Question: I am having a little bit of trouble making the table look like I intend to.
These are a few questions, but since they all refer to the picture below and the details I provide I thought they should all be in a single post.
Here is what I achieved so far:

The header row contains one element of type Button.
'''
TableRow.LayoutParams params = new TableRow.LayoutParams(TableRow.LayoutParams.MATCH_PARENT, TableRow.LayoutParams.WRAP_CONTENT);
Button bt = new Button(getContext());
bt.setText("Column1");
mHeader.addView(bt, params);
mHeader.setLayoutParams(new TableRow.LayoutParams(TableRow.LayoutParams.WRAP_CONTENT, TableRow.LayoutParams.WRAP_CONTENT));
addView(mHeader);
'''
The rest of the table is poulated like this:
(Messagerow extends TableRow and has a TextView member)
'''
for(int i = 0; i < 100; i++) {
MessageRow mr = new MessageRow(getContext());
// stuff to set the TexView text and color
mr.setLayoutParams(new TableRow.LayoutParams(TableRow.LayoutParams.WRAP_CONTENT, TableRow.LayoutParams.WRAP_CONTENT));
this.addView(mr);
}
'''
If the table is empty, no text rows just header, then the button matches the row width. As soon as I add a row of text, the column width is adapted but the button width is not.
I tried to override the onDraw() function on MessageRow, but it never gets called, not even once.
Don't get me wrong. I am not asking that you do my work for me. These are issues I tried to solve by myself and googled them and read similar posts, but did not find an answer.
This is how I create the table:
'''
TableLayout mTable = new TableLayout(this);
HorizontalScrollView hview = (HorizontalScrollView) findViewById(R.id.hscroll);
populate(mTable);
mTable.setLayoutParams(new TableLayout.LayoutParams( TableLayout.LayoutParams.MATCH_PARENT, TableLayout.LayoutParams.WRAP_CONTENT));
mTable.setBackgroundColor(Color.WHITE);
hview.addView(mTable);
'''
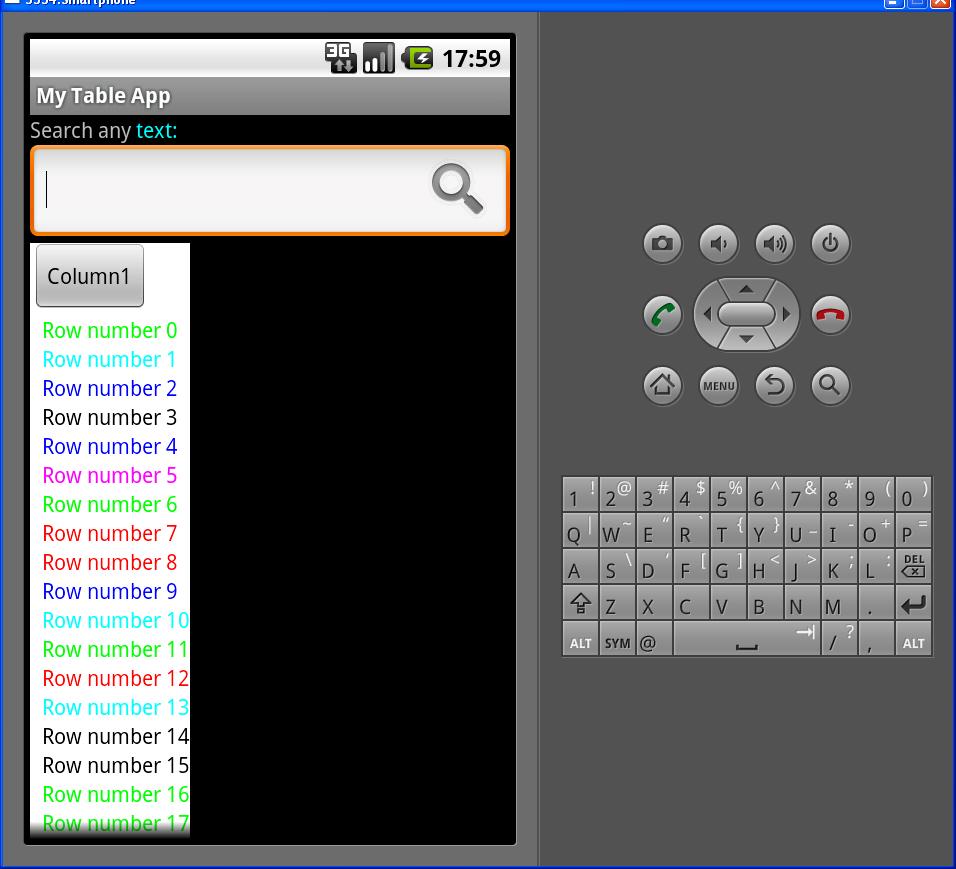
Answer: >
1. How can I make the header row height be more like the rows?
Using the default 'Button' there isn't much to do. The 'Button' uses a nine-patch image that has some space between the button's text and the borders that you see. You could use a smaller font but that you'll probably look ugly. Another thing to try is using your own background for the Button and get rid of the default extra space(of the default nine-patch image) so the final height is near the height of the text from the 'TextView's. Or try to enforce a standard height for all rows using a fixed value.
>
1. How can I make the button occupy the full width of the row?
I think that you have more then one 'TextView' in 'MessageRow' so when you add the 'Button' it moves to the first column(corresponding to the first 'TextView'). If this is the case, make your 'Button' across the number of columns representing the number of 'TextViews' in 'MessageRow':
'''
TableRow.LayoutParams params = new TableRow.LayoutParams(TableRow.LayoutParams.MATCH_PARENT, TableRow.LayoutParams.WRAP_CONTENT);
params.span = 3; // if you have 3 'TextView' in the MessageRow
Button bt = new Button(getContext());
bt.setText("Column1");
mHeader.addView(bt, params);
'''
If this is not the case add more details.
>
1. How can I make the row fill the screen width? (MATCH_PARENT does not do it)
As I said on one of your previous questions, I don't know why that happens(but I gave you some solutions there to overcome this issue). Also:
1. mHeader and the other MessageRow are children of a Tablelayout and the correct LayoutParams to use on them is the LayoutParams of the parent: TableLayout.LayoutParams and not TableRow.LayoutParams.
2. You add some TextView in the MessageRow(from what I seen in your previous questions), add those child views with TableRow.LayoutParams to MessageRow.
3. You use only WRAP_CONTENT for your LayoutParams everywhere in your code, you might want to set the width(the first parameter in the constructor) to FILL_PARENT/MATCH_PARENT
>
1. How can I draw a thin line between the table rows?
You could use a simple 'View' that will act as a separator:
'''
for(int i = 0; i < 100; i++) {
MessageRow mr = new MessageRow(getContext());
// stuff to set the TexView text and color
mr.setLayoutParams(new TableLayout.LayoutParams(TableLayout.LayoutParams.FILL_PARENT, TableLayout.LayoutParams.WRAP_CONTENT));
this.addView(mr);
View separator = new View(getContext());
separator.setLayoutParams(new TableLayout.LayoutParams(TableLayout.LayoutParams.FILL_PARENT, 3)));
separator.setBackgroundColor(Color.RED);
this.addView(separator);
}
'''
Because you have 100 rows you could try to set a drawable with a separator line as the background for the'TableRow'('header' and 'MessageRow') instead of the above method that adds another 100 Views to the layout.
You have a lot of views to add to a single activity layout, you are talking about 100 rows, and if your 'MessageRow' is more complex than a simple 'TextView'(and I think it is) you could get in some performances problems. I suggest you take a look at the wonderful 'ListView' widget.